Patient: sex F, age 72
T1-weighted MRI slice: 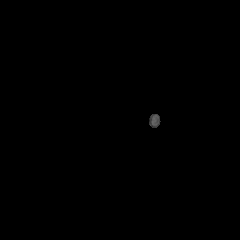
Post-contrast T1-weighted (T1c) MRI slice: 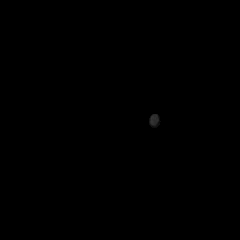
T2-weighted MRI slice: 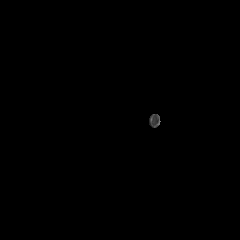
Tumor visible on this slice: no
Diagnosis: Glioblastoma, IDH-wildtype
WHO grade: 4